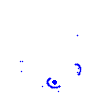
Particle: pion